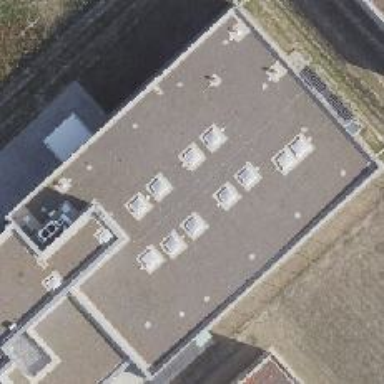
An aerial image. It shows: Commercial building with flat roof.